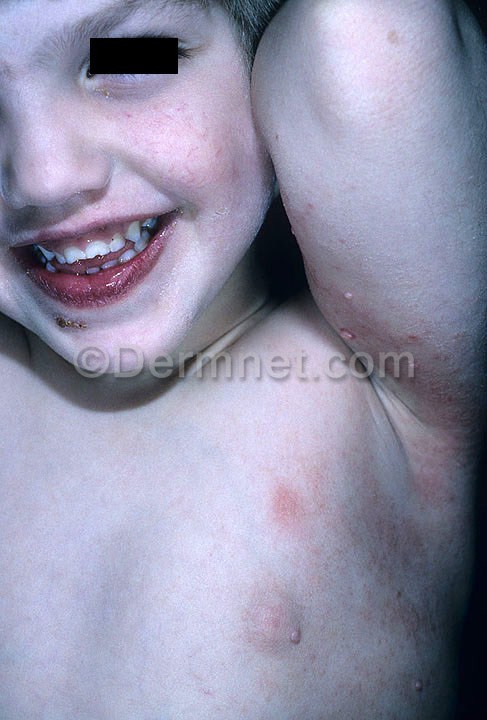
Disease: Herpes HPV and other STDs Photos